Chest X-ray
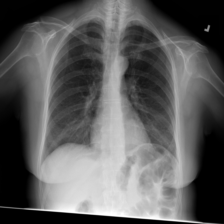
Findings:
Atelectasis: negative
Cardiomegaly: negative
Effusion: negative
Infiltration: negative
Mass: negative
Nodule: negative
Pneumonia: negative
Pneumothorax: negative
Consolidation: negative
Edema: negative
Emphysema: negative
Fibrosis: negative
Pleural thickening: negative
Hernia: negative